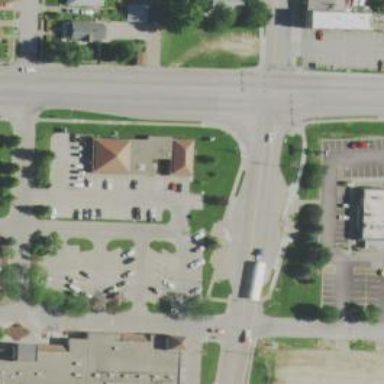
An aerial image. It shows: Clinic.